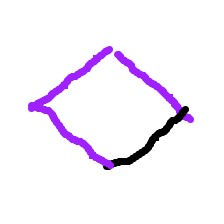
Shape: rhombus